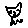
Label: cat